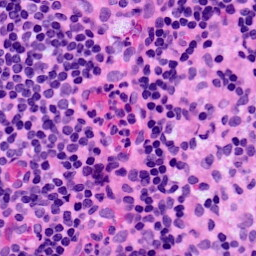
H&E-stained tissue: LymphNode